Field crop: tomato
Growth stage: 1
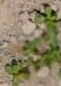
Species: portulaca